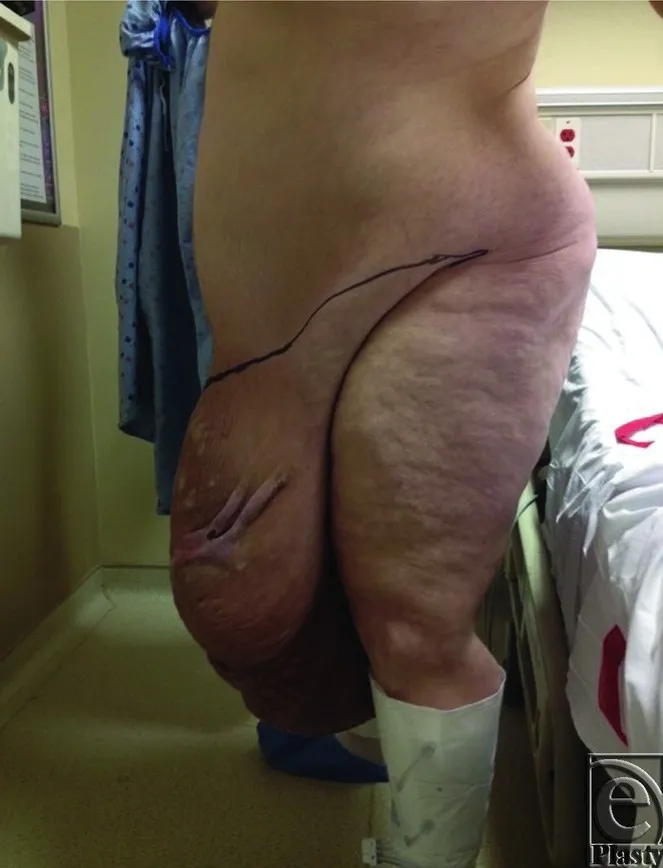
Panniculus encompassing the penis and the scrotum and extending below the knees (Lateral).
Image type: medical_photograph (skin_photograph)